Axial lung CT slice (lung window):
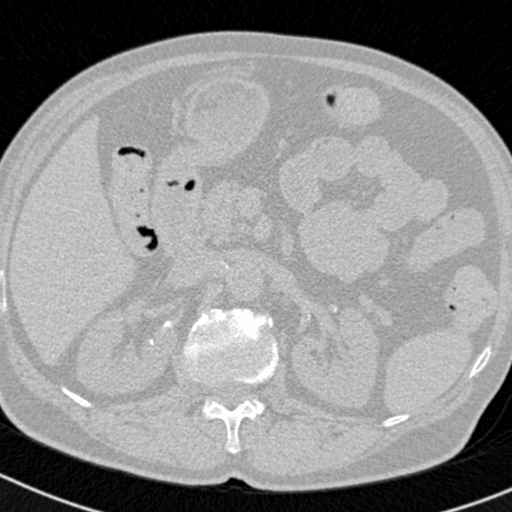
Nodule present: no